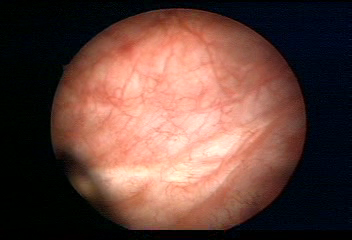
Modality: WLC
Class: Normal mucosa
Bladder cancer association: No